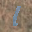
Label: 1